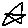
Label: star